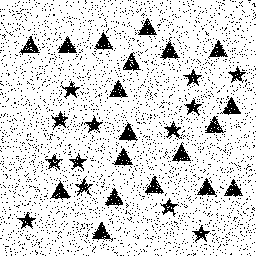
Squares: 0
Triangles: 19
Stars: 13
Total shapes: 32